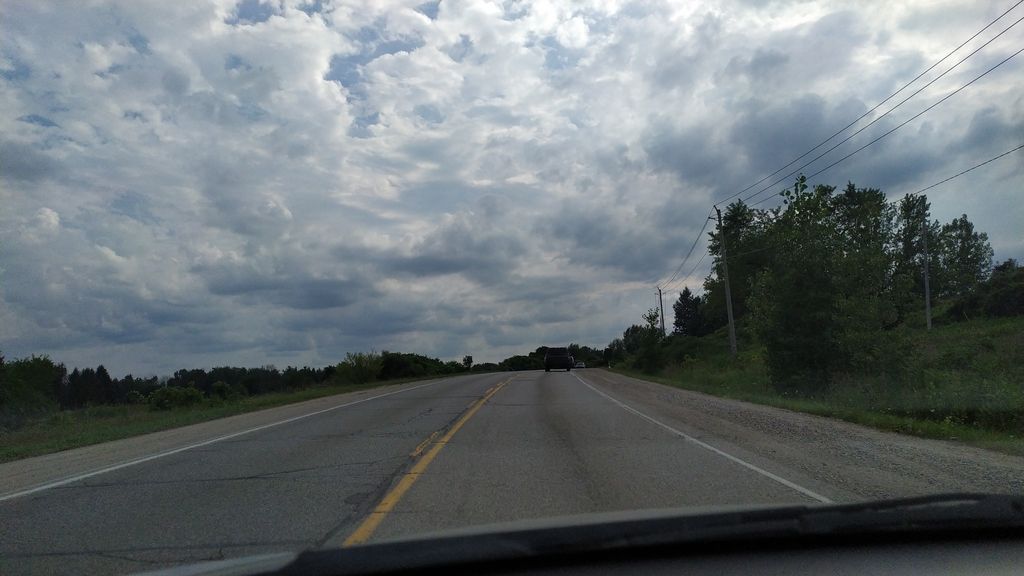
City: kitchener-waterloo